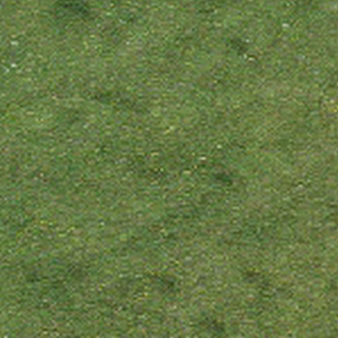
Label: other